【题型】解答题　【知识点】解析几何　【难度】easy
已知圆的方程为 \(x^2 + y^2 = 16\)，求经过点 \(P(4,5)\) 的圆的切线方程。

\vspace{0.5em}
【解答】
【答案】\(x = 4\) 或 \(9x - 40y + 164 = 0\)

\vspace{0.5em}

【分析】根据题意画出图形，结合图形求出切线的斜率，再写出切线方程。

\vspace{0.5em}

【详解】因为 \(4^2 + 5^2 > 16\)，所以点 \(P(4,5)\) 在圆 \(x^2 + y^2 = 16\) 外，如图所示，

则过点 \(P(4,5)\) 的圆的切线方程有两条。

当切线的斜率存在时，设切线方程为 \(l: y - 5 = k(x - 4)\)，即 \(kx - y - 4k + 5 = 0\)，

设圆心 \(O(0,0)\) 到直线 \(l\) 的距离为 \(d\)，而圆的半径为 \(r = 4\)，

则
\[
d = \frac{|-4k + 5|}{\sqrt{k^2 + (-1)^2}} = r = 4
\]
解得 \(k = \frac{9}{40}\)，所以 \(9x - 40y + 164 = 0\)；

当切线的斜率不存在时，则 \(l: x = 4\)。

综上，切线方程为 \(x = 4\) 或 \(9x - 40y + 164 = 0\)。
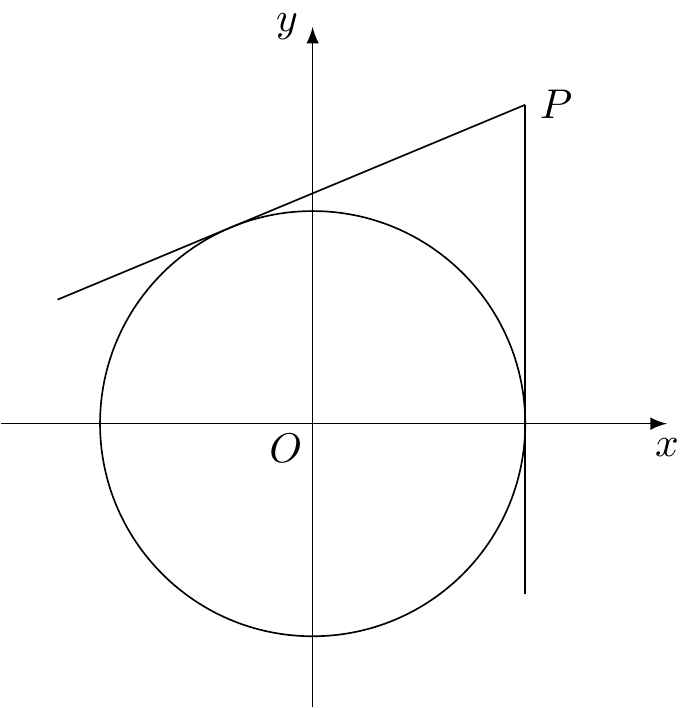